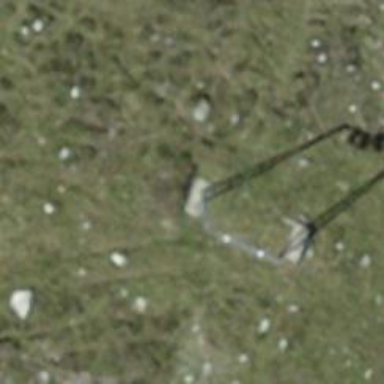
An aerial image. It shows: Pylon used for aerialway.